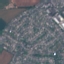
Land use / land cover: Residential